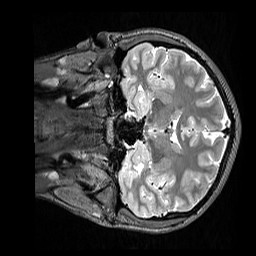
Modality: T2w
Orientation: coronal
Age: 20
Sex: female
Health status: healthy
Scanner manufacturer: siemens
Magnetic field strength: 3 T
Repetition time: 3.2 s
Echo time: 0.568 s